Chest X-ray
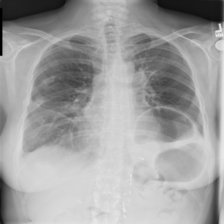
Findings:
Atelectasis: negative
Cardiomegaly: negative
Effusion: negative
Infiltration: negative
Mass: negative
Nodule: negative
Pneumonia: negative
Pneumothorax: negative
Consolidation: negative
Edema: negative
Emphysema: negative
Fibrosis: negative
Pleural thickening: negative
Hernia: negative